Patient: sex M, age 72
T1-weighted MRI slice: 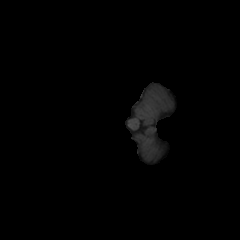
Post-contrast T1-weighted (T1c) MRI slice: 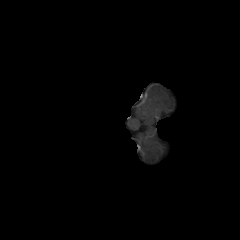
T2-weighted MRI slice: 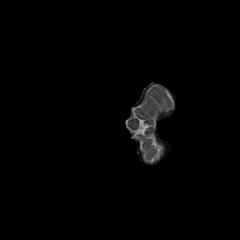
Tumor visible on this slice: no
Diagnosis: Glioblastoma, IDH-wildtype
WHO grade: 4